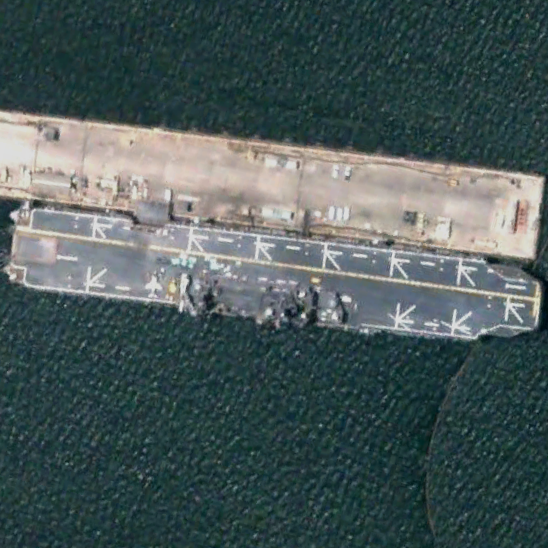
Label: assault